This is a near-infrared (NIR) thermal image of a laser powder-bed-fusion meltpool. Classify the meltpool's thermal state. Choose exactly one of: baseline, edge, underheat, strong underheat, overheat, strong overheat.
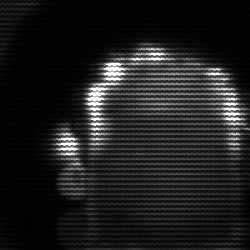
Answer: baseline